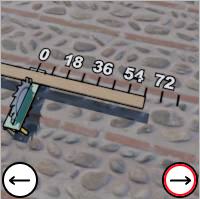
Task: length
Answer: 63
First scale value: 18.0